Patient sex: M
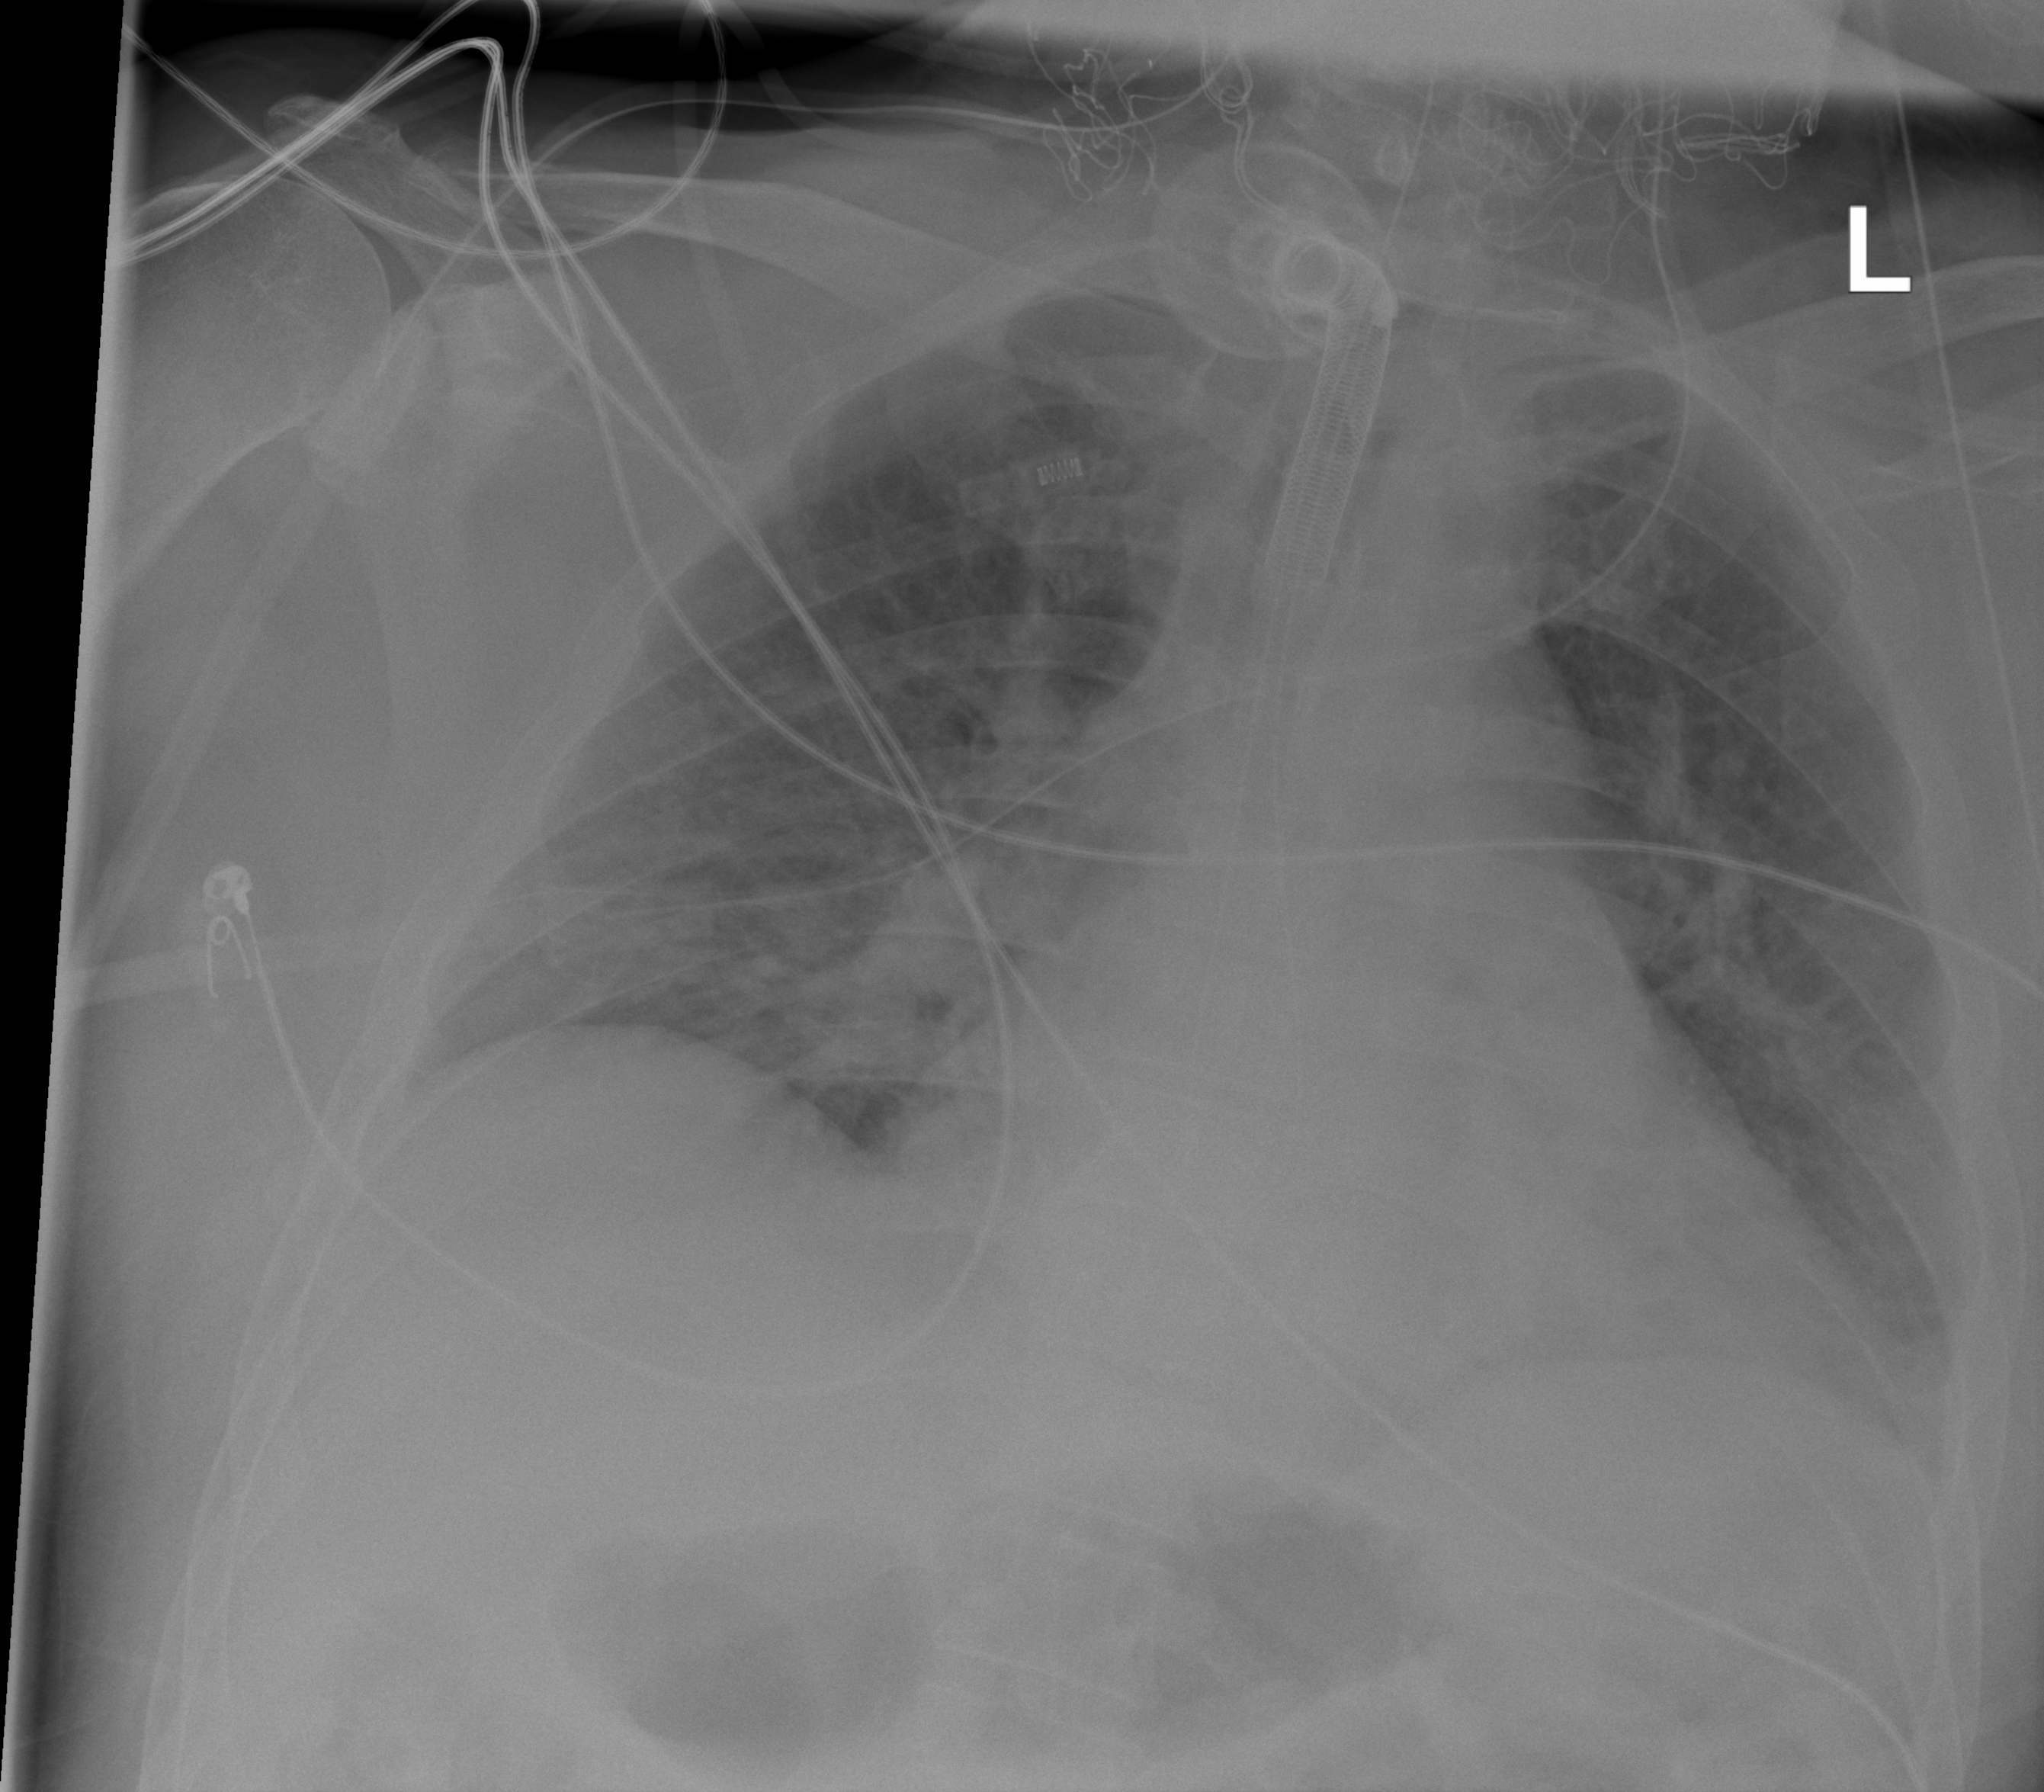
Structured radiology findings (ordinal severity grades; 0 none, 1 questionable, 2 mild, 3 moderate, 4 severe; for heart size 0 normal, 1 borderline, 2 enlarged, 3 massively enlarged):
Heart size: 1
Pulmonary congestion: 2
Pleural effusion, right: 0
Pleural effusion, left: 0
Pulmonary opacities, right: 0
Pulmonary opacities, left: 0
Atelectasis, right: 0
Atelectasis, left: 2